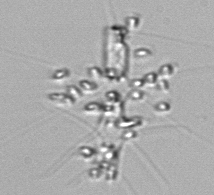
Label: Chaetoceros_didymus_TAG_external_flagellate